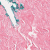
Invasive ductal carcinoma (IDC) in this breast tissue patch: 0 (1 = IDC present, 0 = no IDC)